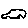
Label: car